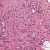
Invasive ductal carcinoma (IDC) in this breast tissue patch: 0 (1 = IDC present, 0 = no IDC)